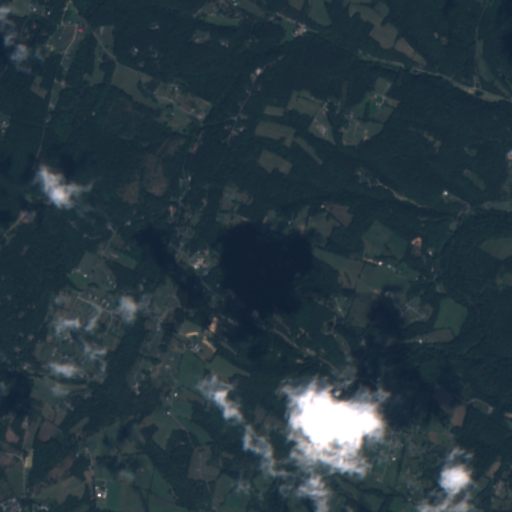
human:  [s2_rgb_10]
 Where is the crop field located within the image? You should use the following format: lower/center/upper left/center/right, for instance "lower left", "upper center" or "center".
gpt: The crop field is located in the upper right of the image.
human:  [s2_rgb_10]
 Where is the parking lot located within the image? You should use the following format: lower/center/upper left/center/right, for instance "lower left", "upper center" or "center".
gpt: The parking lot is located in the lower left of the image.
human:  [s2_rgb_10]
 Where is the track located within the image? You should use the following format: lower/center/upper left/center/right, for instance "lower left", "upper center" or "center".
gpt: There is no track in the image.